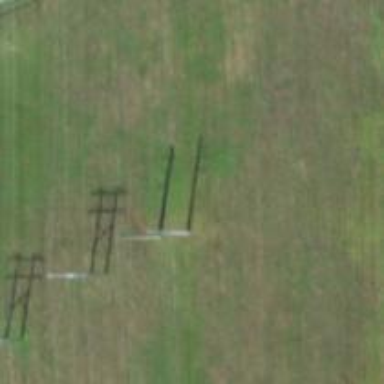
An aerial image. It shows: Power pole.